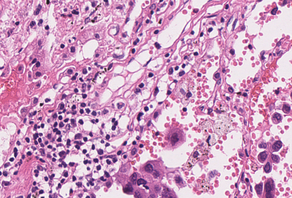
Tumor epithelial tissue: yes
Tumor-associated stroma tissue: yes
Normal tissue: no